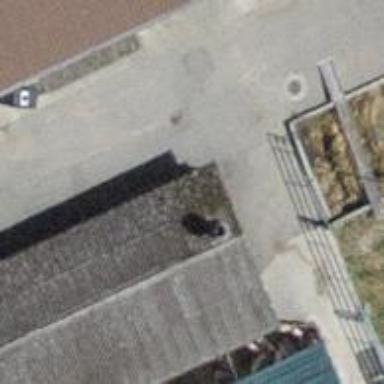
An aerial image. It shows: Sty building.